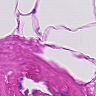
Metastatic tissue present: no